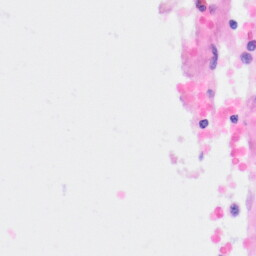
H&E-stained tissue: Kidney